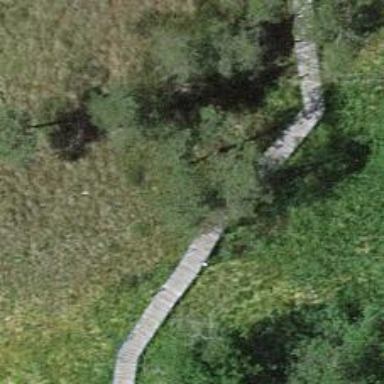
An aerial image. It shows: Boardwalk path crossing over the road.